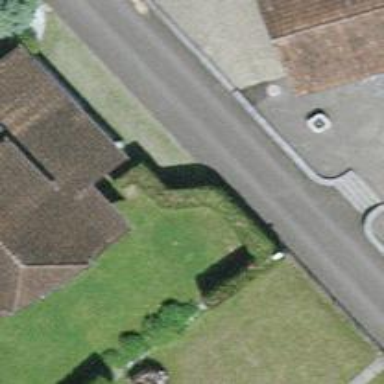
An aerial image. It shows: Hedge acting as barrier.